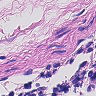
Metastatic tissue present: no